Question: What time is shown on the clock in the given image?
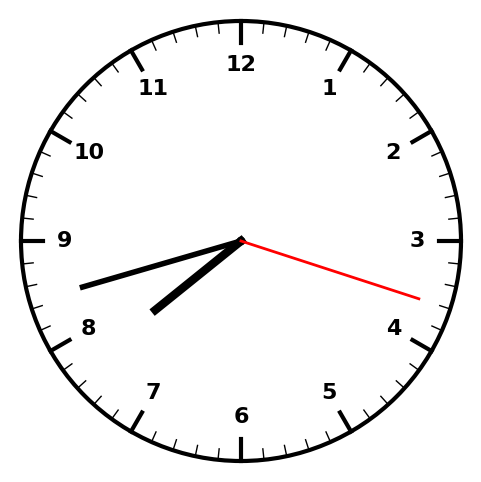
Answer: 07:42:18